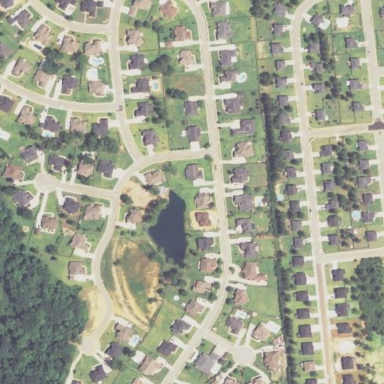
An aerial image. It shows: Residential neighbourhood.